Question: Let's say I have a class: (sorry for the other question eh)
'''
class myClass
{
private:
int a;
public:
int GetA() { return a; }
};
'''
If 'GetA()' was likely usual defined on the cpp 'int myClass::GetA() { return a; }'
I could debug it and find the address of this function, but since its defined within the class I can't do so.
In the real problem I want to know the address of 'GetDirection()' but as you can see there is no address whatsoever to it, I tried searching pointers that make a call to it but there is no assembly 'call' instruction whatsoever

If it was defined outside the class I would do:
'''
int callGetAFunction( DWORD* pointerToThatClass )
{
int retMe;
__asm
{
mov ecx, pointerToThatClass
mov eax, 0x00427110 //example address of myClass::GetA()
call eax
mov retMe, eax
}
return retMe;
}
'''
Now I have the pointer to that class, but no address for 'GetA()' method because its defined withing it, how can I call 'GetA()' method then? (the actual pointer is retrieved on a dll, i'm trying to call 'GetA()' from there)
'''
int main()
{
void* pClass = FunctionThatReturnsAPointerToAMyClassObject();
}
'''
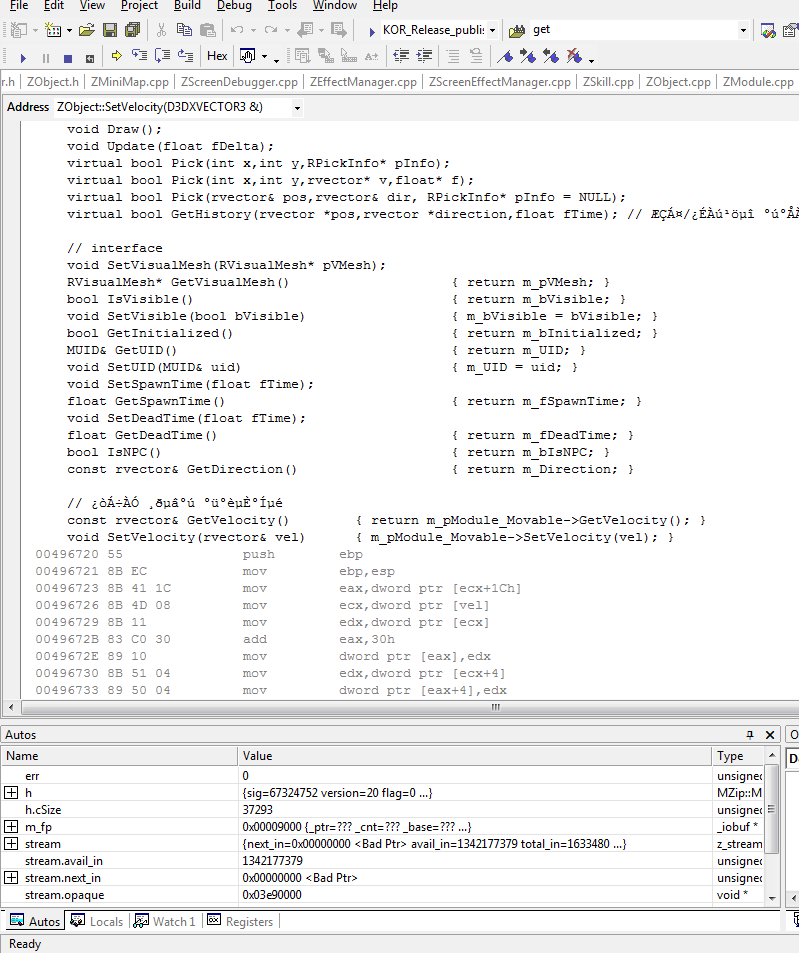
Answer: You can't take the address of 'myClass::GetA' when it is already compiled, because it is considered 'inline'.
> The only difference between defining a class member function
completely within its class or to include only the prototype and later
its definition, is that in the first case the function will
automatically be considered an inline member function by the compiler,
while in the second it will be a normal (not-inline) class member
function, which in fact supposes no difference in behavior.
As described in <URL>.